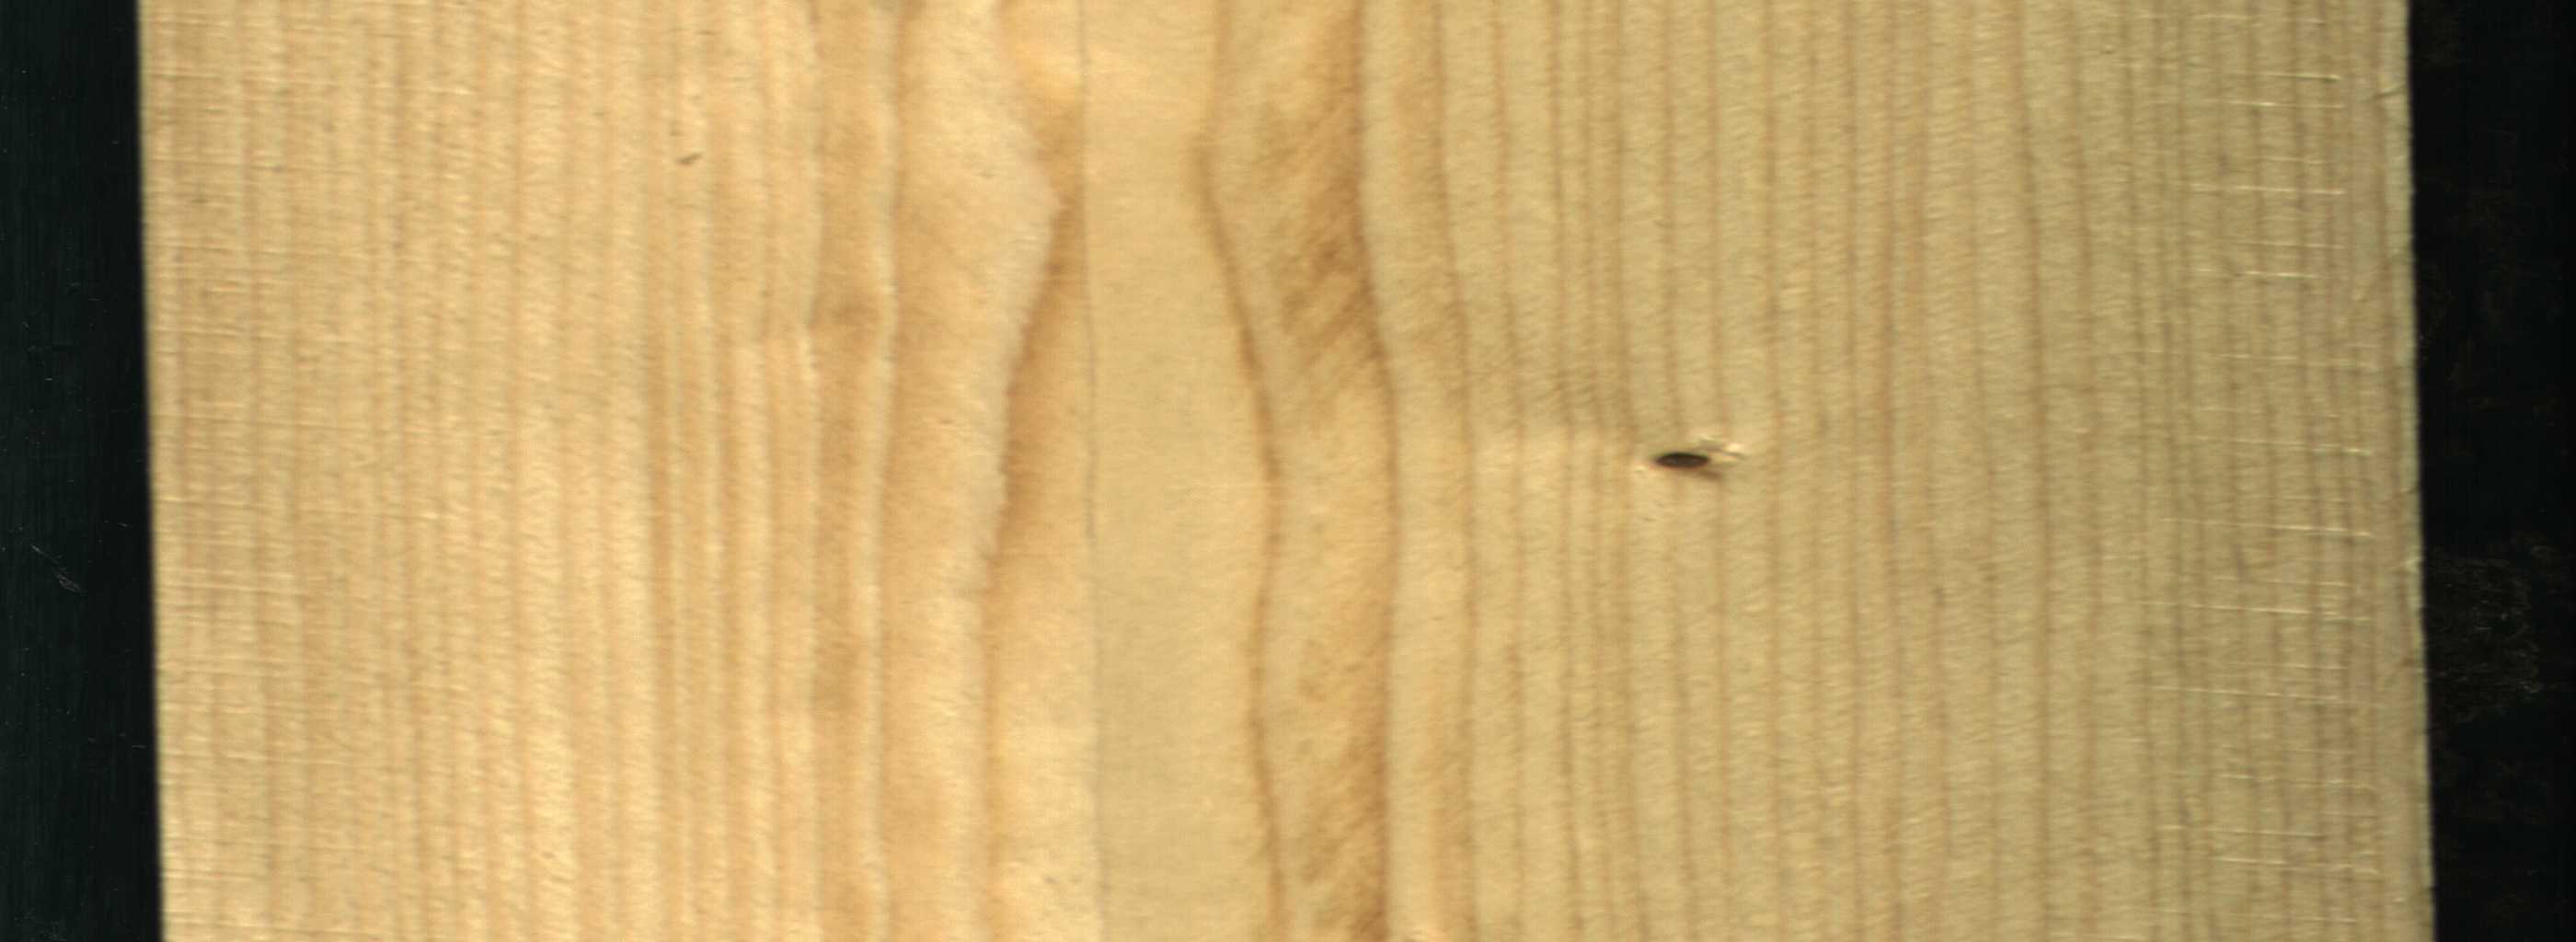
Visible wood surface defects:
Live_Knot